RGB frame:
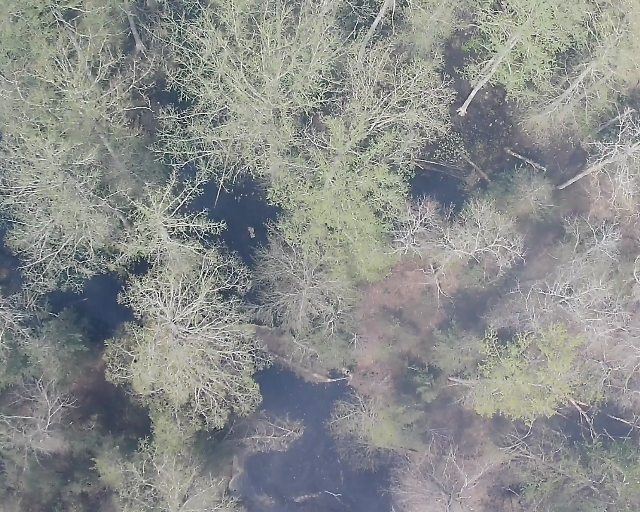
Thermal frame:
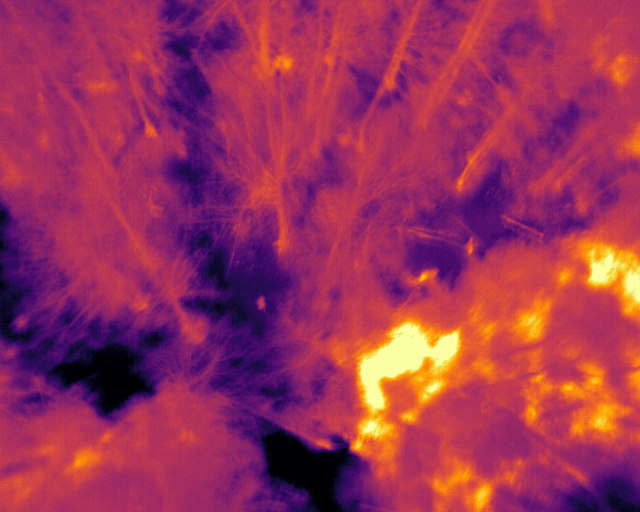
Captured: 2026-02-26 03:46:24
Pixels at or above 80 °C: 0 (fraction of frame: 0)